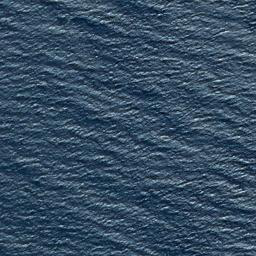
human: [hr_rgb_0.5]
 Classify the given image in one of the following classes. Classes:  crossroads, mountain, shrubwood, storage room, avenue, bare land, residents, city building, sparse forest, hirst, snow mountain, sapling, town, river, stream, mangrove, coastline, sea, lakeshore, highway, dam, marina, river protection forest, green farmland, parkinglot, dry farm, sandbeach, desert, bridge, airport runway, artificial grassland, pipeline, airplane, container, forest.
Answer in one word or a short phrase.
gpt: sea